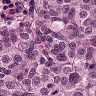
Metastatic tissue present: yes